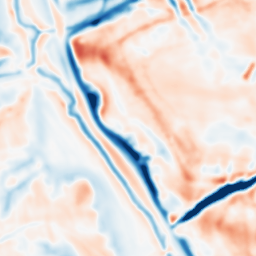
Category: multiscale
Decomposition family: dog_multiscale
Decomposition parameters: sigma_ratio: 1.6
n_scales: 3
base_sigma: 2
Upsampling method: regularized
Upsampling parameters: scale: 4
lambda_reg: 0.001
Upsampling scale: 4